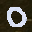
Label: 0